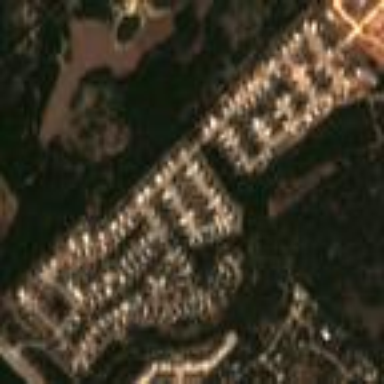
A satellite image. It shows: Residential area within subdivision.